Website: crate-barrel
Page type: billing-address
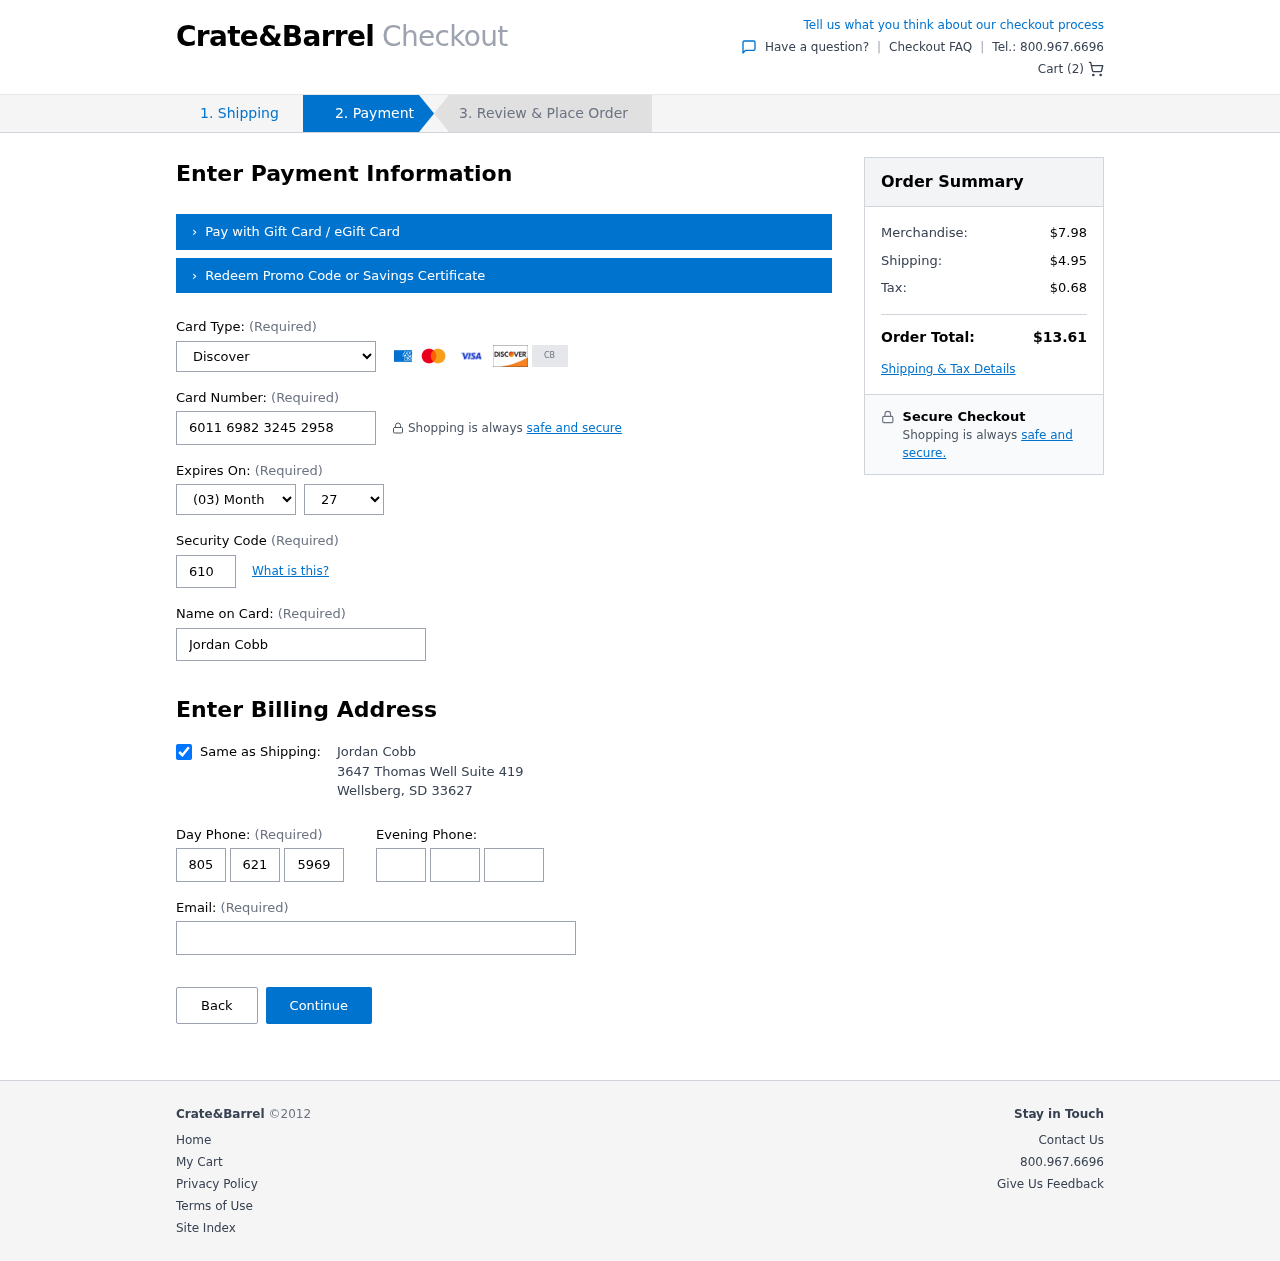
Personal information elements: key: PII_CARD_CVV
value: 610
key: PII_CARD_EXPIRY_MONTH
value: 03
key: PII_CARD_EXPIRY_YEAR
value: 27
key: PII_CARD_NUMBER
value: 6011 6982 3245 2958
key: PII_CARD_TYPE
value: Discover
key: PII_CITY
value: Wellsberg
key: PII_EMAIL
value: jcobb@hotmail.com
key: PII_FULLNAME
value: Jordan Cobb
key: PII_PHONE_AREA
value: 805
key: PII_PHONE_PREFIX
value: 621
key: PII_PHONE_SUFFIX
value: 5969
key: PII_POSTCODE
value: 33627
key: PII_STATE_ABBR
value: SD
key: PII_STREET
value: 3647 Thomas Well Suite 419
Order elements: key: ORDER_NUM_ITEMS
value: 2
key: ORDER_SUBTOTAL
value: $7.98
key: ORDER_SHIPPING_COST
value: $4.95
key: ORDER_TAX
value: $0.68
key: ORDER_TOTAL
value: $13.61